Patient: sex F, age 44
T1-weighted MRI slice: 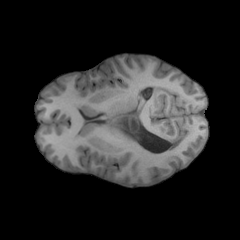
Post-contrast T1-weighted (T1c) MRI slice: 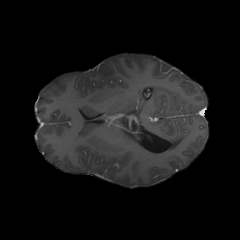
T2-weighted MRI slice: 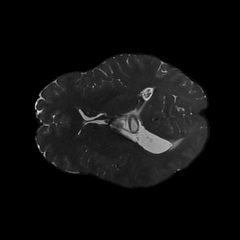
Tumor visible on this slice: yes
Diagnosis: Glioblastoma, IDH-wildtype
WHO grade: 4